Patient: sex M, age 63
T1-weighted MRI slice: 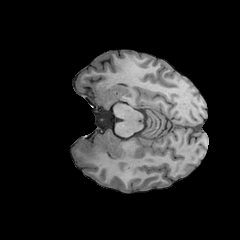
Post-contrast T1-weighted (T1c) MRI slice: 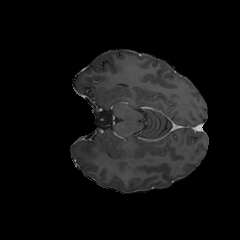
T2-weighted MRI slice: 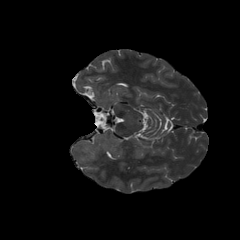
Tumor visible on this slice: no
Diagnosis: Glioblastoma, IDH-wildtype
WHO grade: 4